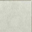
Piece: xx